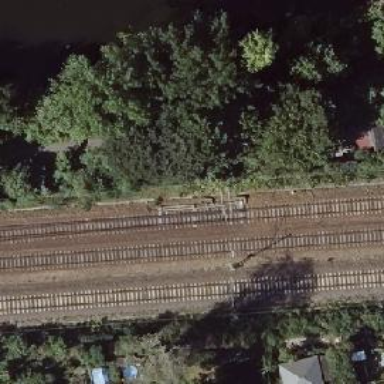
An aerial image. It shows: Railway switch with the turnout side on the left.